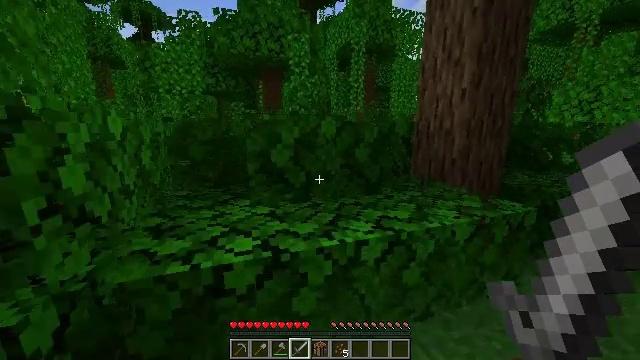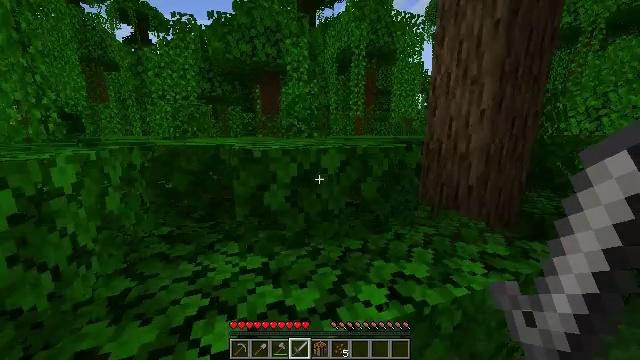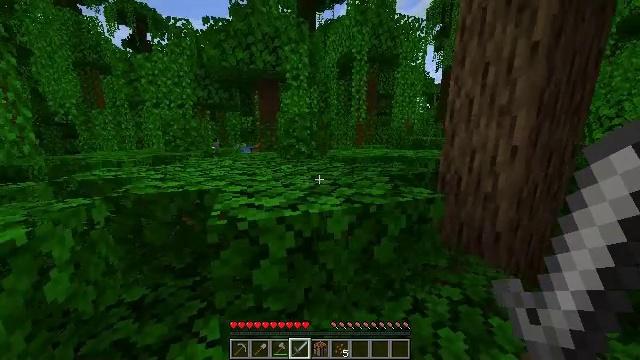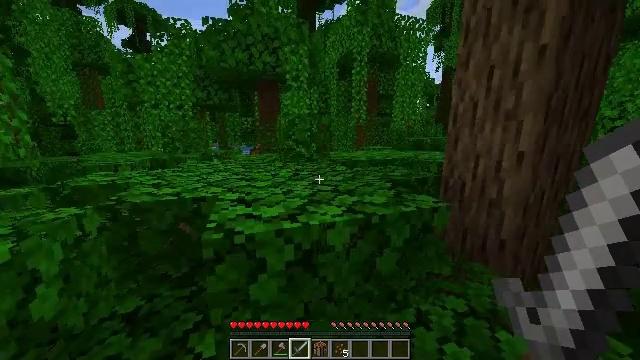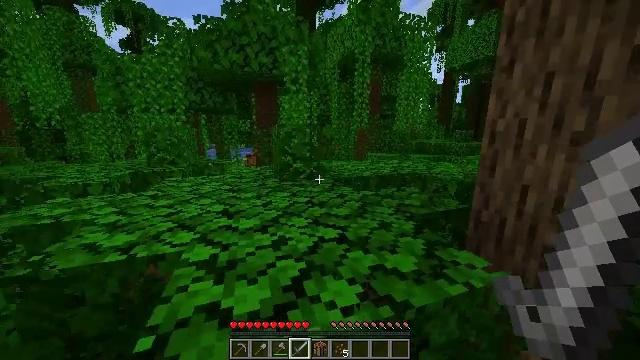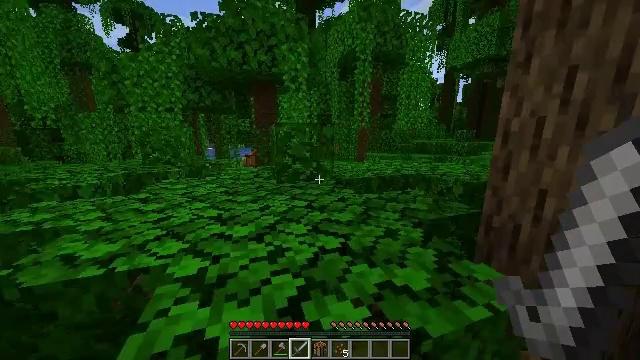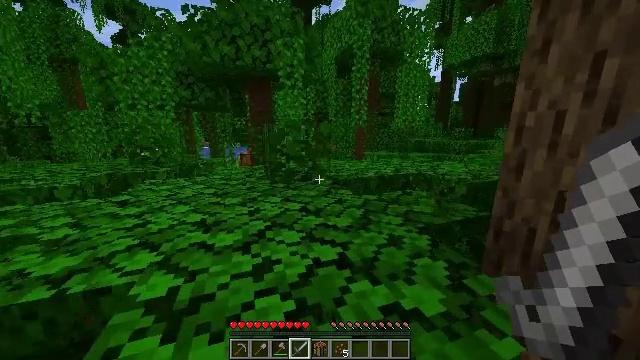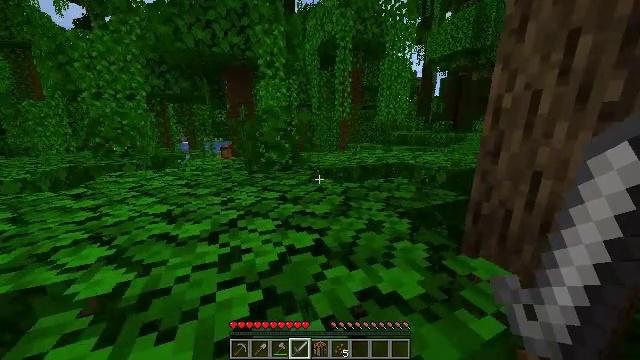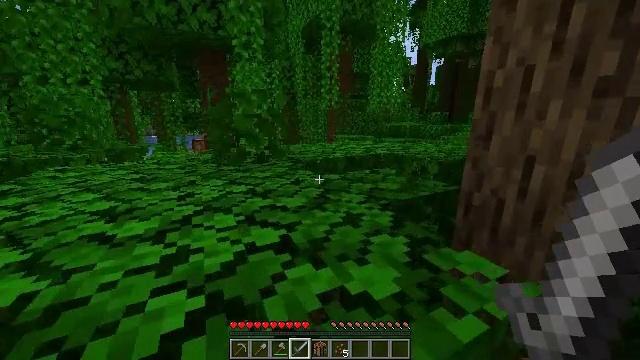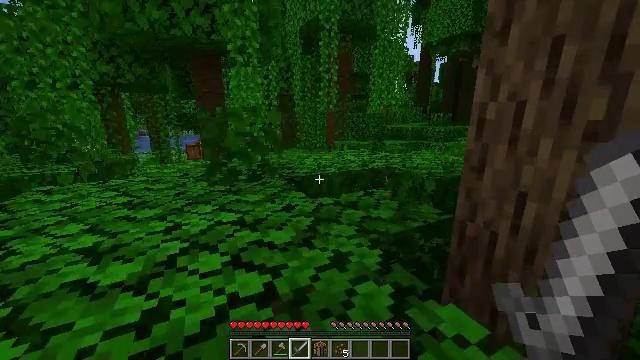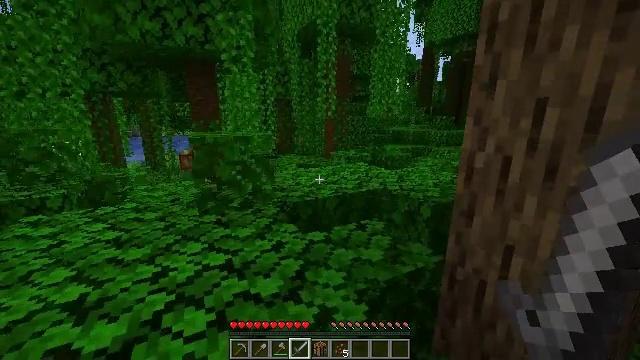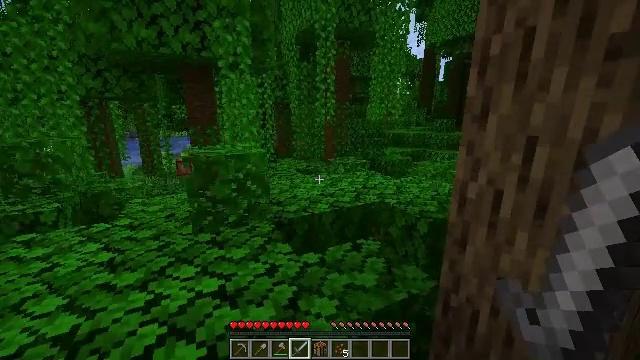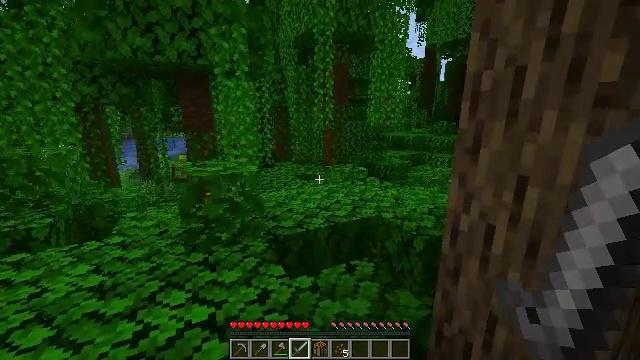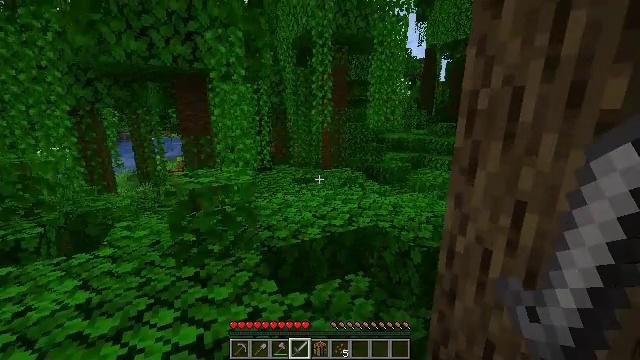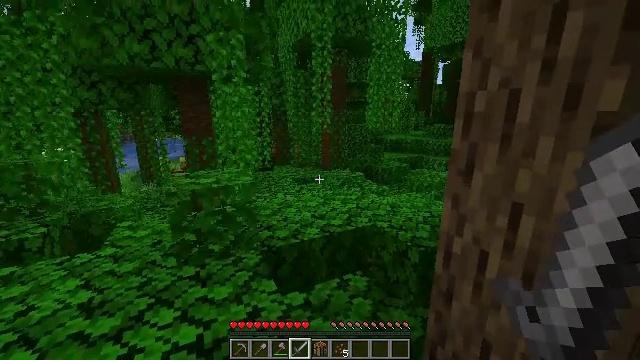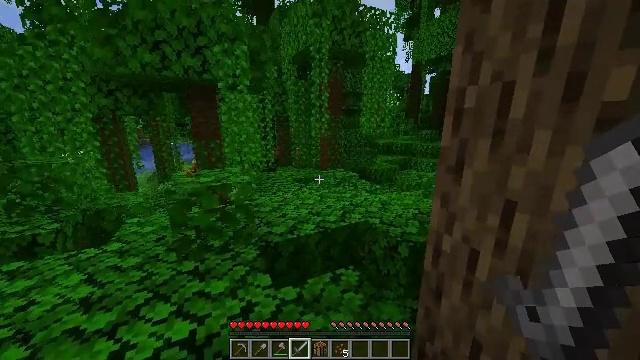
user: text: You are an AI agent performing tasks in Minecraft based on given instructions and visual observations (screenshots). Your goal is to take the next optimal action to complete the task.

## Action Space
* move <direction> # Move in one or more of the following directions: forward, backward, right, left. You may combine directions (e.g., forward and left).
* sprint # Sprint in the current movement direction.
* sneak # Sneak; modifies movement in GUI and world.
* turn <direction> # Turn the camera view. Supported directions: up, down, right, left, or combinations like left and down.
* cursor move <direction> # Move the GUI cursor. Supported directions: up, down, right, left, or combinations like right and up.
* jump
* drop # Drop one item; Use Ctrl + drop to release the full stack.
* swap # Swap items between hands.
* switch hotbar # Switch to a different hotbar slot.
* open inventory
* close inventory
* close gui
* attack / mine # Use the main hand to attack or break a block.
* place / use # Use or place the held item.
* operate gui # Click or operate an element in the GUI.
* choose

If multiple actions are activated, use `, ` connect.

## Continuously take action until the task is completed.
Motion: motion action
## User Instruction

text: Collect cocoa beans.
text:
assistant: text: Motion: move forward, sprint, jump
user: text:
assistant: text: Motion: move forward, sprint, jump
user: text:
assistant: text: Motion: move forward, sprint
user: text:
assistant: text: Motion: move forward, sprint
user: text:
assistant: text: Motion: move forward, sprint
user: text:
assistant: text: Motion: move forward, sprint
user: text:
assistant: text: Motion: move forward, sprint, turn right and down, jump
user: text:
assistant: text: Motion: move forward, sprint, turn right, jump
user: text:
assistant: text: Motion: move forward, sprint, jump
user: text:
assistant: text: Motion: move forward, sprint, jump
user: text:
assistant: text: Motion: move forward, sprint, jump
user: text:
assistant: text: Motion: move forward, sprint
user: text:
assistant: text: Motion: move forward, sprint
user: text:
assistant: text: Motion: move forward, sprint
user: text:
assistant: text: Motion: move forward, sprint
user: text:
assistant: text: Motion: move forward, sprint
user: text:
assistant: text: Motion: move forward, sprint
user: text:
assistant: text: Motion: move forward and move left, sprint
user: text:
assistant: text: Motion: move forward and move left, sprint, turn right
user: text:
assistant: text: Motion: move forward and move left, sprint, turn right
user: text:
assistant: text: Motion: move forward and move left, sprint, turn right and down
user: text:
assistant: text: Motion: move forward and move left, sprint, turn right
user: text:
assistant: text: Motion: move forward, sprint, turn right
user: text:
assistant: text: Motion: move forward, sprint, turn right
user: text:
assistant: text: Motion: move forward, sprint, turn right, jump
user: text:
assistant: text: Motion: move forward, sprint, jump
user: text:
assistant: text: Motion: move forward, sprint, jump
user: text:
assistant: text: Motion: move forward, sprint, jump
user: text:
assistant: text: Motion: move forward, sprint
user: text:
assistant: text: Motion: move forward, sprint